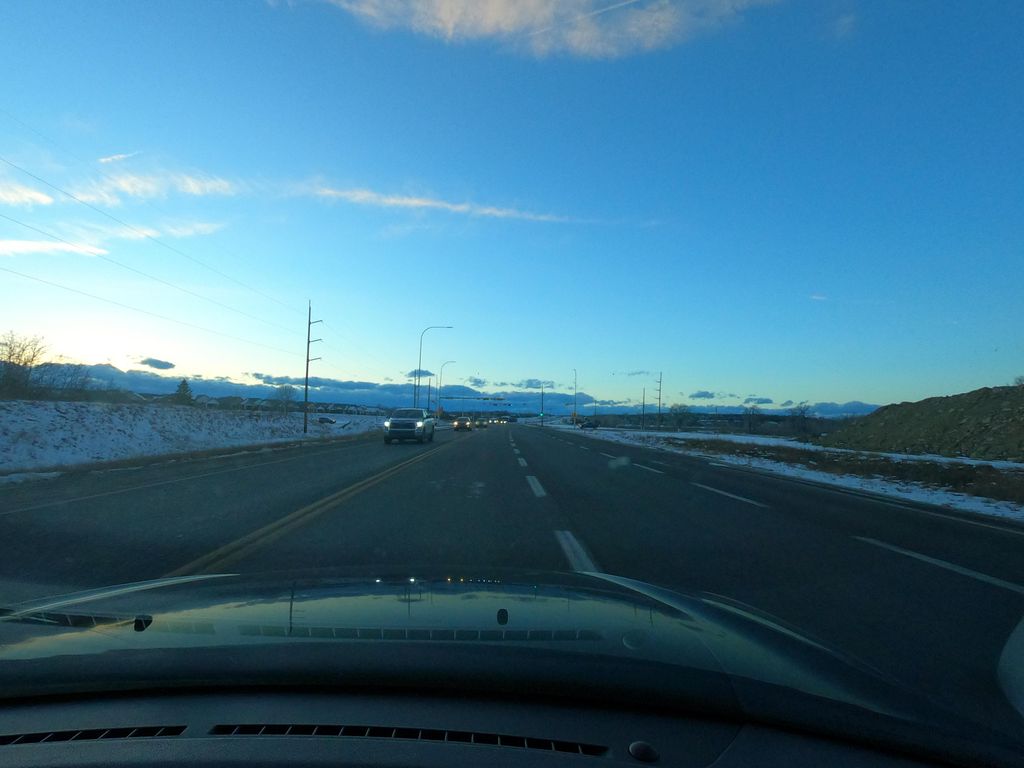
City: calgary